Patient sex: F
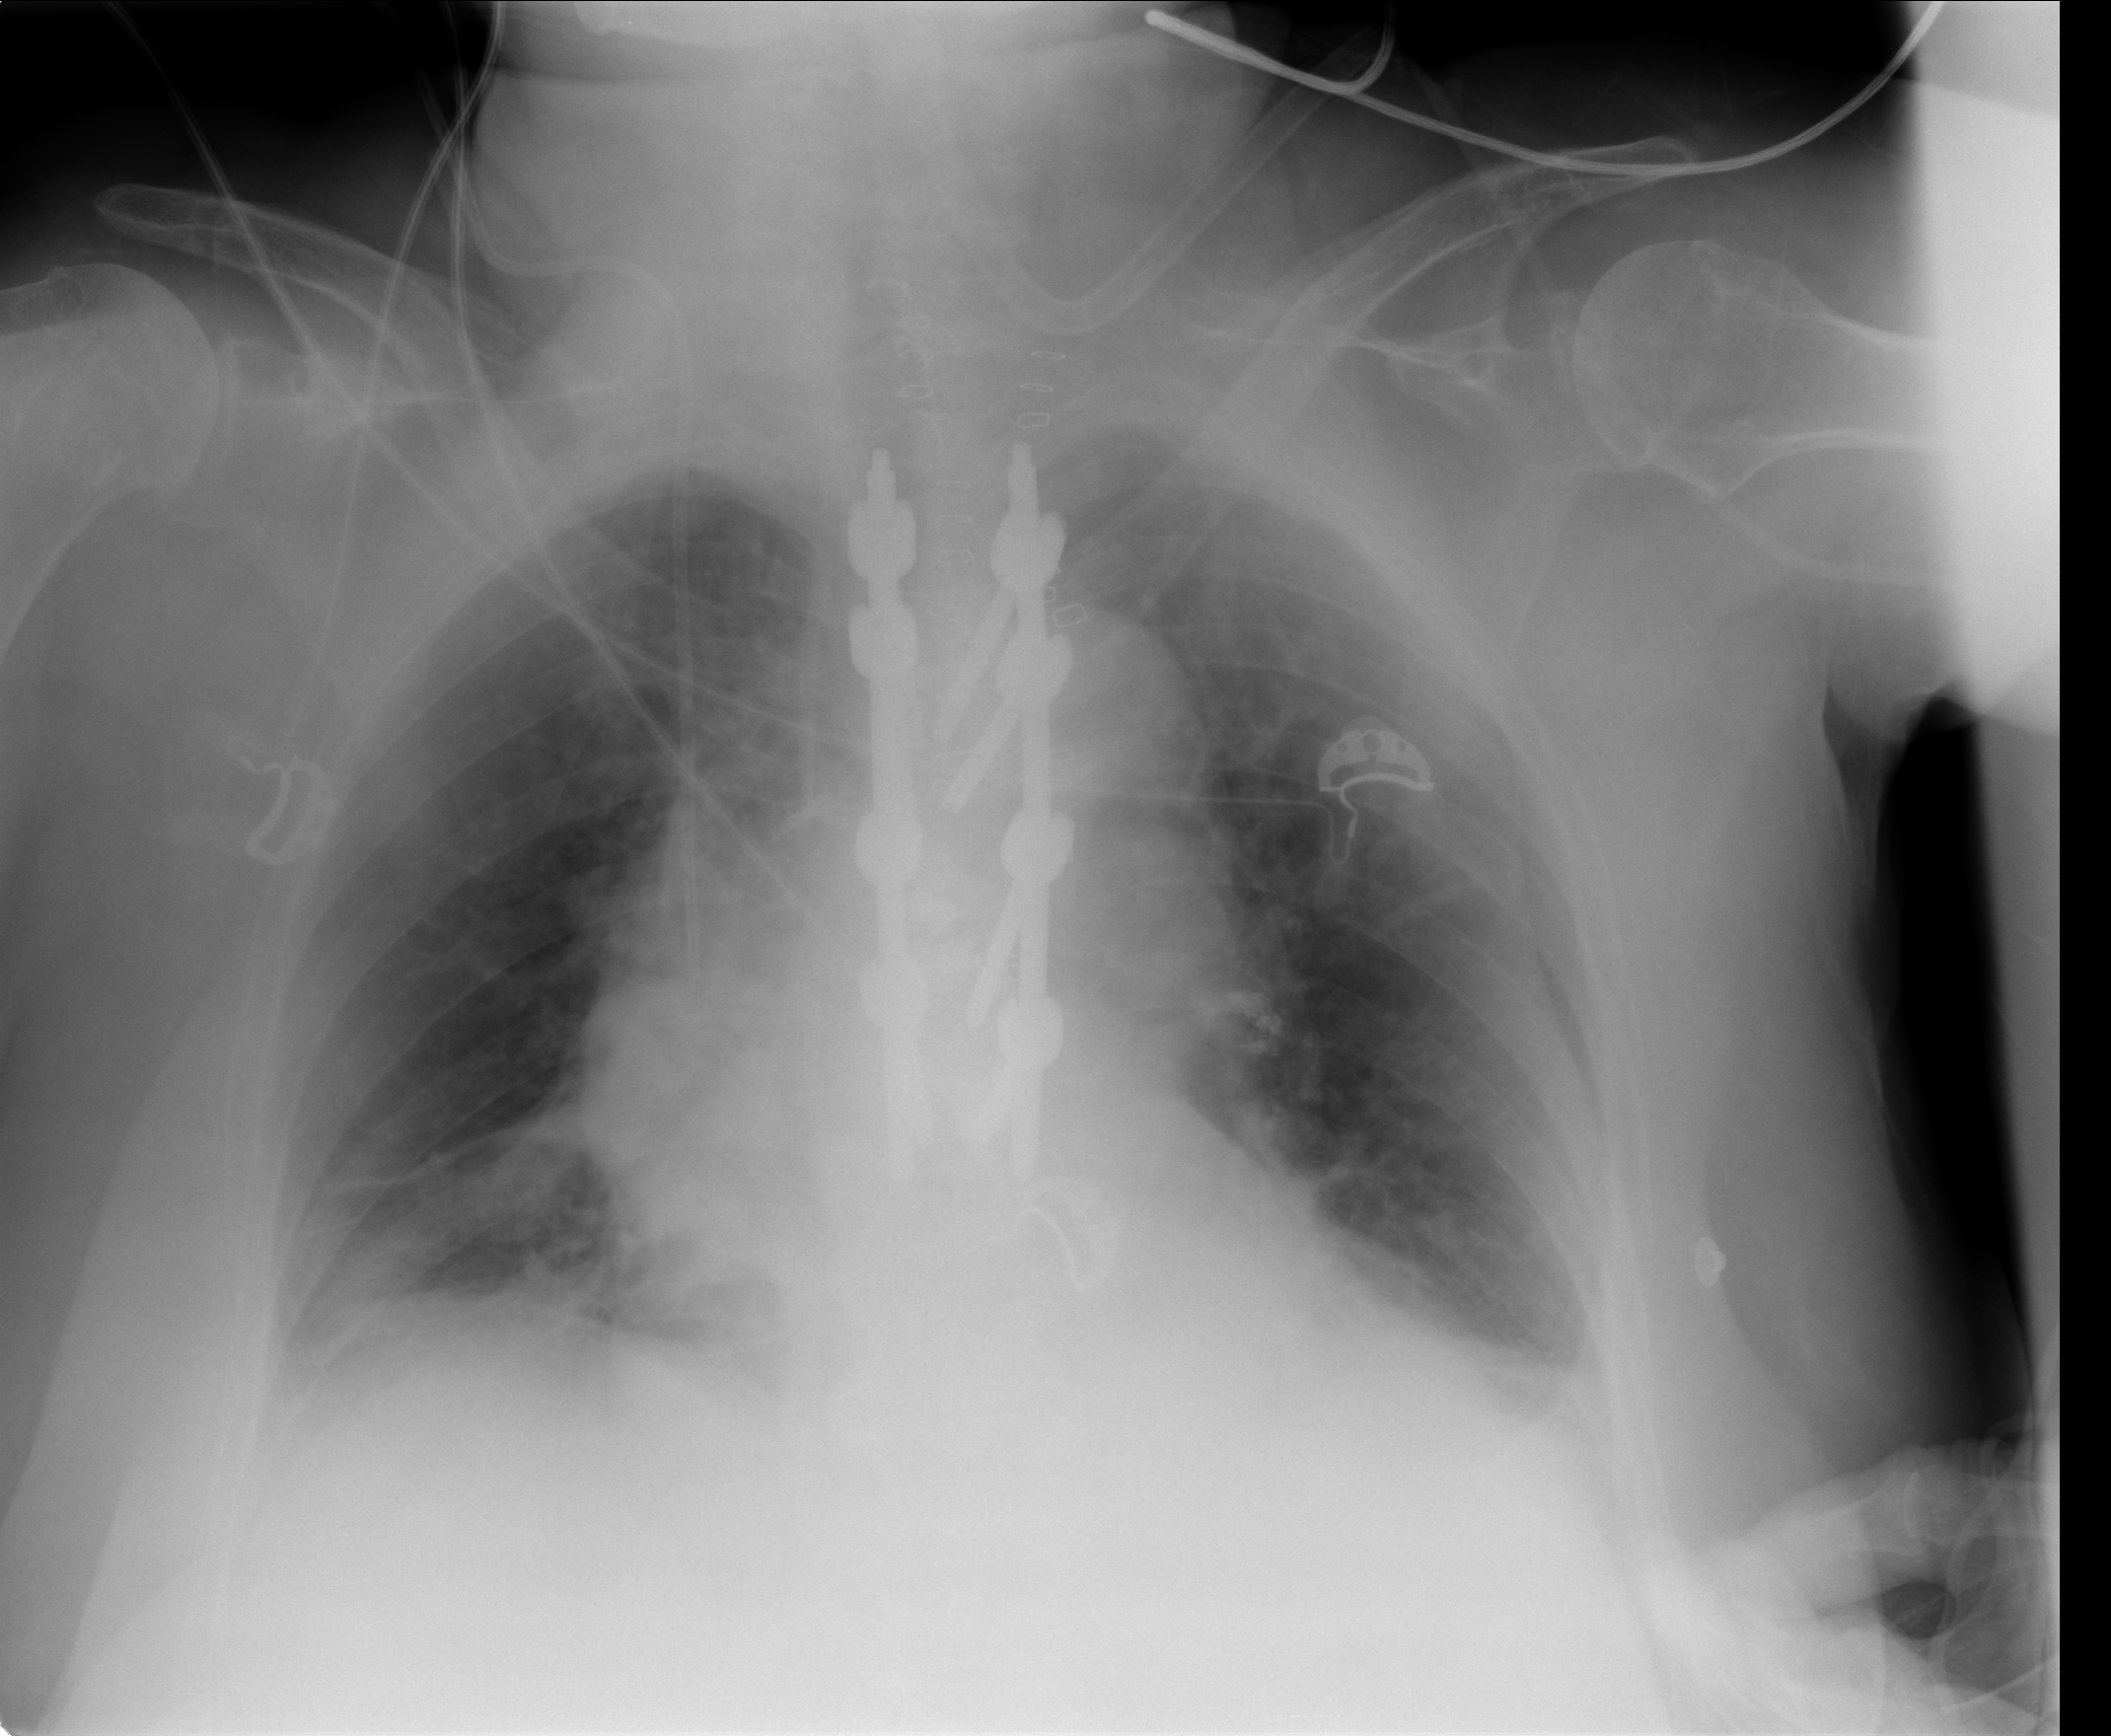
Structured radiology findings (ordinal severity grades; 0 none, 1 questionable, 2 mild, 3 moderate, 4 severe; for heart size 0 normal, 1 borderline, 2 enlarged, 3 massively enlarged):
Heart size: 0
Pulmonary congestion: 0
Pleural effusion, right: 0
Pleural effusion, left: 2
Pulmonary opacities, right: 0
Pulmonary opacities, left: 0
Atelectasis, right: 2
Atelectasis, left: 2